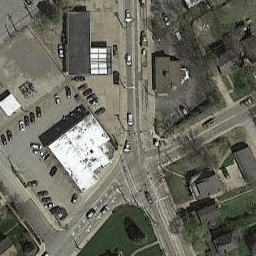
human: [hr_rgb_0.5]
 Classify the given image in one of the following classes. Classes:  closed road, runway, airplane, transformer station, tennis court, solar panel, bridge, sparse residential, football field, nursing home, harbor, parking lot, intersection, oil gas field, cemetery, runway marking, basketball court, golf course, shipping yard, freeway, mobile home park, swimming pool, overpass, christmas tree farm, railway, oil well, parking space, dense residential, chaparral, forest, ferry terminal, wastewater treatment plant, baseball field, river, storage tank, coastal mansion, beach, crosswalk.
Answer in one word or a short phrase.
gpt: intersection